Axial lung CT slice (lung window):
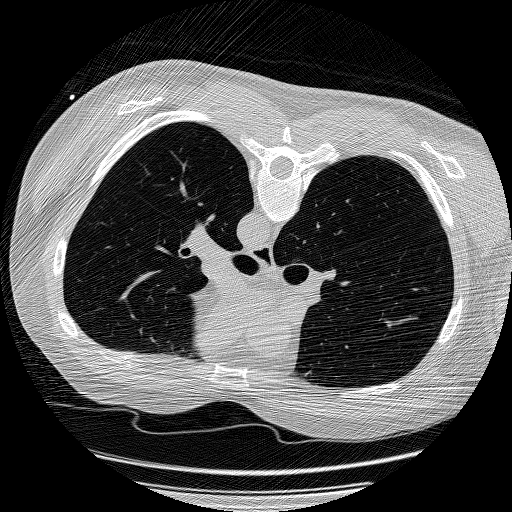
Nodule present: no